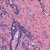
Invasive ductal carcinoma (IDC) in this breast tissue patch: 1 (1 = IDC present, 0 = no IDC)